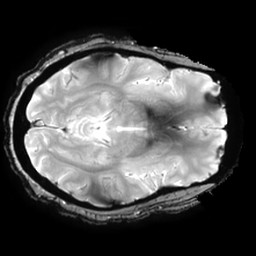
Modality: T2starw
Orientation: axial
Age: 37
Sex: male
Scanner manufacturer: ge
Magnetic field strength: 3 T
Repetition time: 0.65 s
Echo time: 0.02 s